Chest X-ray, PA view. Patient: 47 years old, sex M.
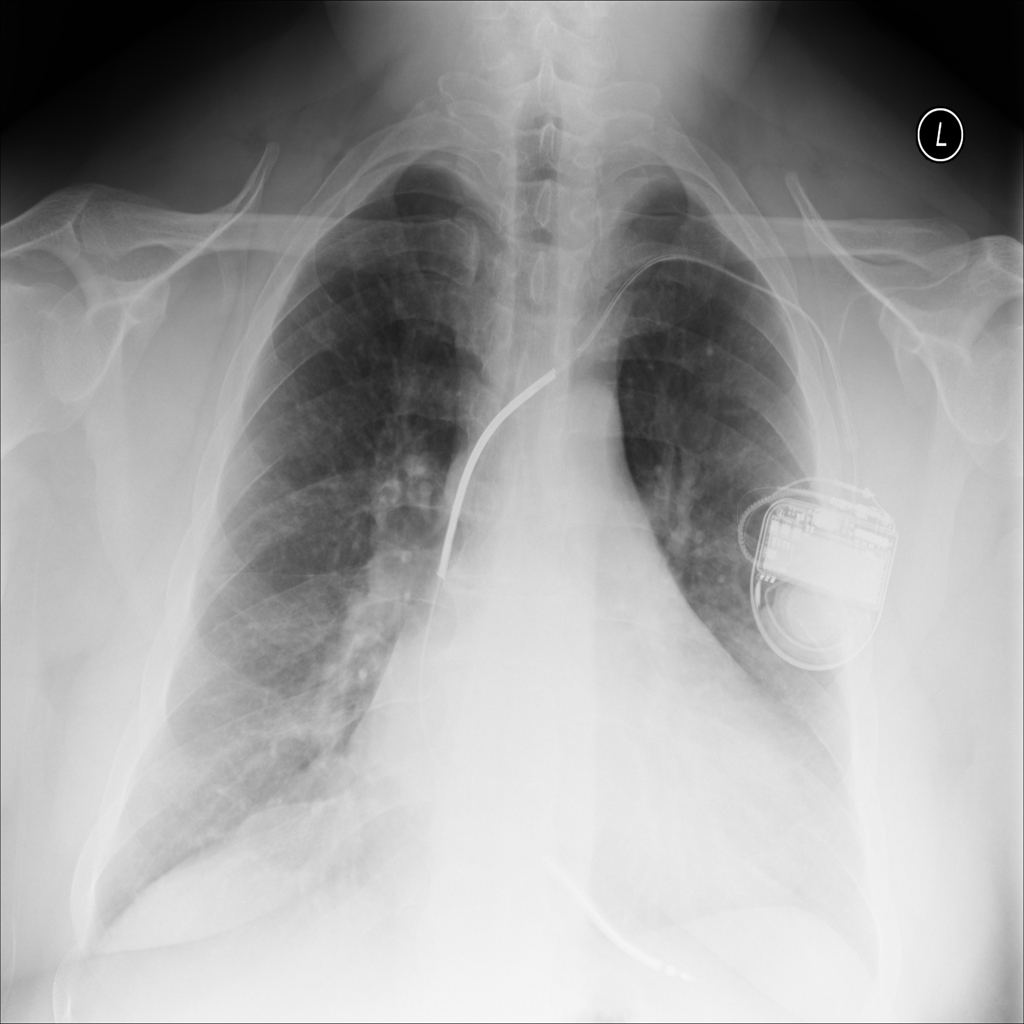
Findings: Pleural_Thickening